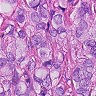
Metastatic tissue present: yes